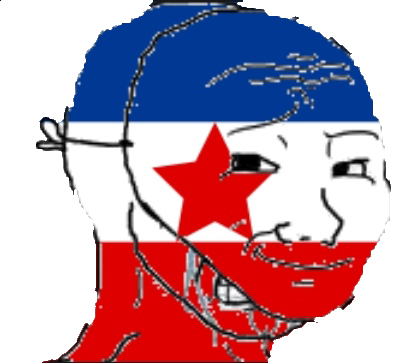
Label: 5_Crying_Wojak